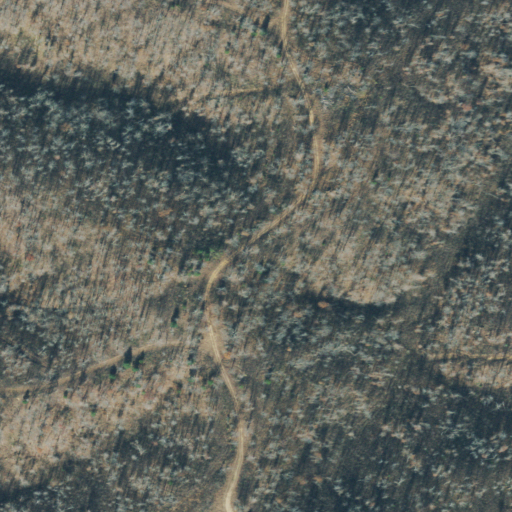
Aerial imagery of ridge(s) in Tennessee named East Prong Ridge containing deciduous forest, shrub, evergreen forest, and mixed forest